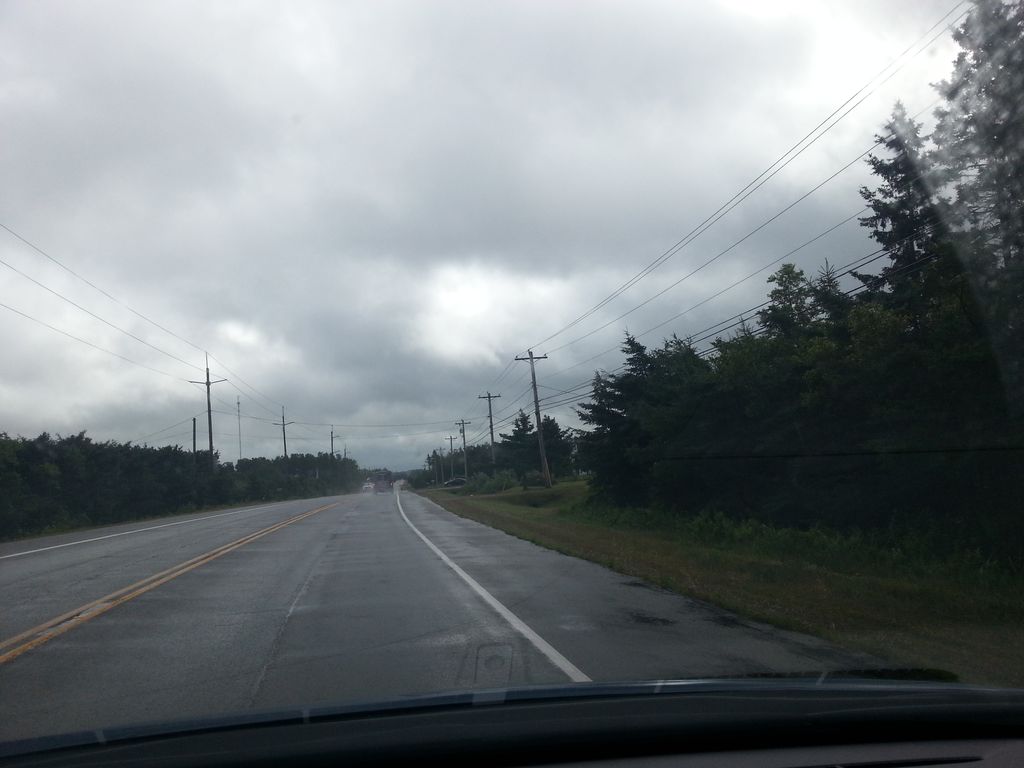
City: charlottetown